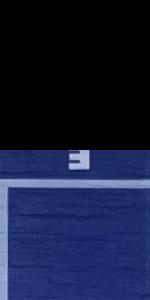
Label: Empty